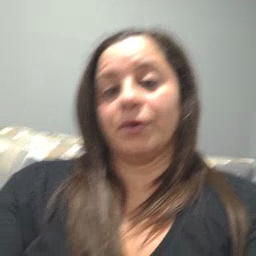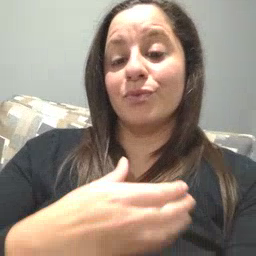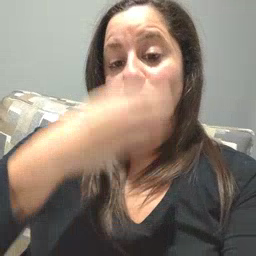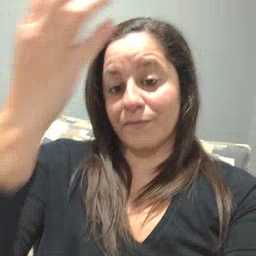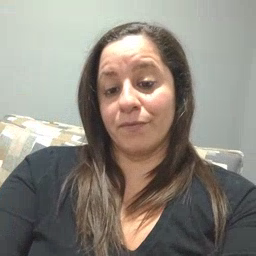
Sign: giraffe